Question: I am getting the following conflict in dependencies in app gardle while adding the firebase ml kit. Don't know how to resolve this ?

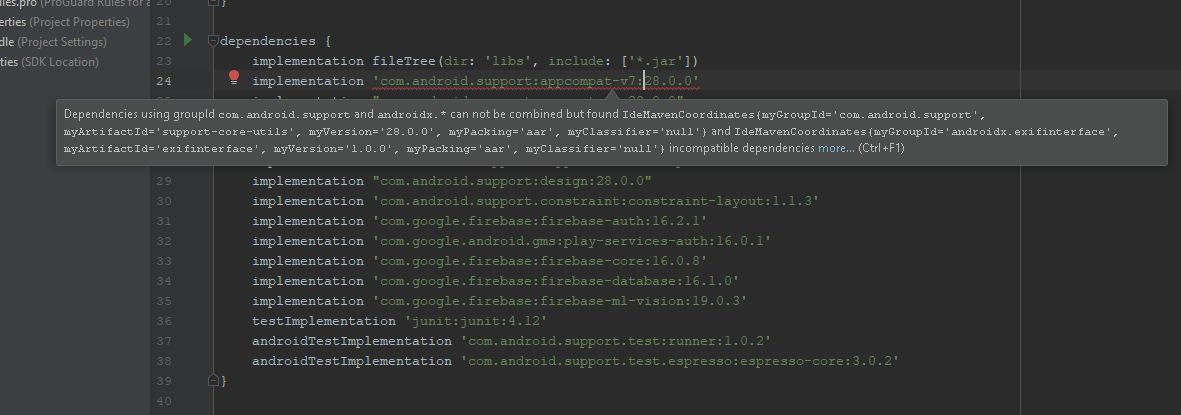
Answer: Is this just a warning message or stopping you from build success ?
Anyways excluding 'com.android.support' works as it worked for me in my project.
Posting my gradle important bits and pieces from my project which uses ml-kit with targetSDK 28 and hope these changes works for you too.
Module gradle:
'''
android{
defaultConfig {
/.. bla bla bla ....
multiDexEnabled true
testInstrumentationRunner "android.support.test.runner.AndroidJUnitRunner"
}
buildTypes {
release {
minifyEnabled false
//...
}
}
compileOptions {
sourceCompatibility JavaVersion.VERSION_1_8
targetCompatibility JavaVersion.VERSION_1_8
}
configurations.all { //this piece is important to avoid duplicates
exclude group: 'com.android.support',
module: 'support-v4'
}
}
dependencies {
implementation fileTree(include: ['*.jar'], dir: 'libs')
implementation('com.android.support:design:28.0.0') {
// exclude group: 'com.android.support', module: 'support-annotations'
// enable this if still issue exists
}
implementation 'com.android.support:support-v4:28.0.0'
implementation('com.android.support:appcompat-v7:28.0.0') {
// exclude group: 'com.android.support', module: 'support-annotations'
}
implementation 'com.android.support:palette-v7:28.0.0'
implementation 'com.android.support:multidex:1.0.0'
implementation 'com.google.firebase:firebase-ml-vision:18.0.1'
implementation 'com.google.firebase:firebase-core:16.0.1'
implementation('com.squareup.retrofit2:retrofit:2.5.0') {
// exclude Retrofit's OkHttp dependency module and define your own module import
exclude module: 'okhttp'
}
implementation 'com.squareup.retrofit2:converter-gson:2.3.0'
// Dependencies for working withRepoContract Architecture components
// You'll probably have to update the version numbers in guild.gradle (Project)
implementation "android.arch.persistence.room:runtime:$rootProject.roomVersion"
annotationProcessor "android.arch.persistence.room:compiler:$rootProject.roomVersion"
implementation "android.arch.lifecycle:extensions:$rootProject.archLifecycleVersion"
annotationProcessor "android.arch.lifecycle:compiler:$rootProject.archLifecycleVersion"
implementation 'com.android.support.constraint:constraint-layout:1.1.3'
testImplementation 'junit:junit:4.12'
androidTestImplementation 'com.android.support.test🏃1.0.2'
androidTestImplementation 'com.android.support.test.espresso:espresso-core:3.0.2'
}
apply plugin: 'com.google.gms.google-services'
'''
Project Gradle :
'''
buildscript {
repositories {
mavenCentral()
maven { url 'https://jitpack.io' }
google()
jcenter()
}
dependencies {
classpath 'com.google.gms:google-services:3.2.0' // google-services plugin
classpath 'com.android.tools.build:gradle:3.3.1'
}
}
allprojects {
repositories {
mavenCentral()
maven { url 'https://jitpack.io' }
google()
jcenter()
}
}
task clean(type: Delete) {
delete rootProject.buildDir
}
ext {
roomVersion = '1.1.1'
archLifecycleVersion = '1.1.1'
}
'''
Gradle dependency errors mainly depend on versions we use and internal duplicate libs used by the dependencies.
So posted things along with dependencies those worked for me.
Hope this helps for your fix.